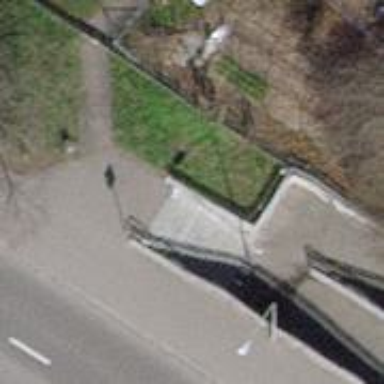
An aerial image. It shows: Set of steps on the road with ramp.